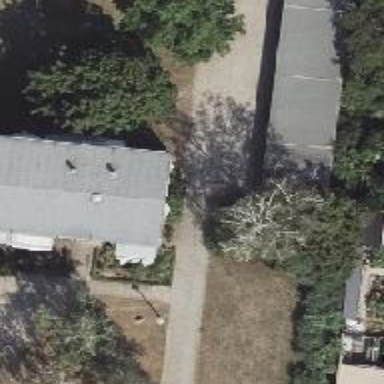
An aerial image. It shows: Concrete driveway.